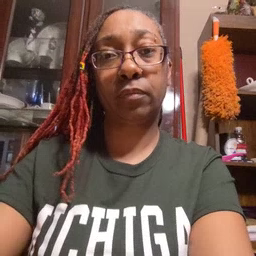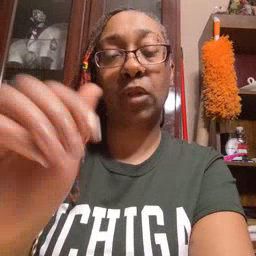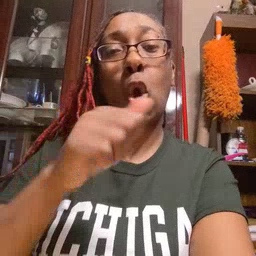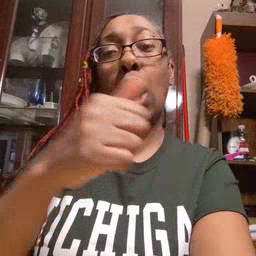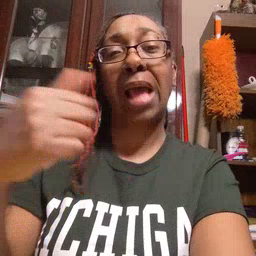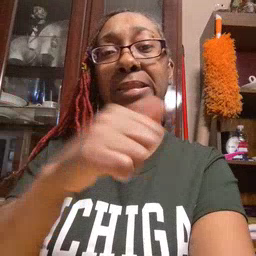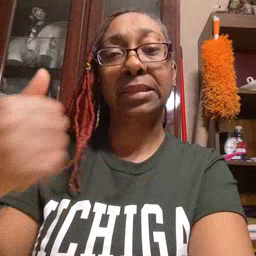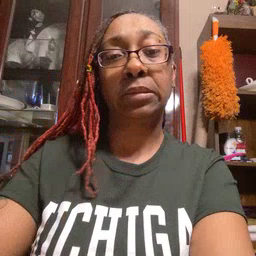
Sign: closet